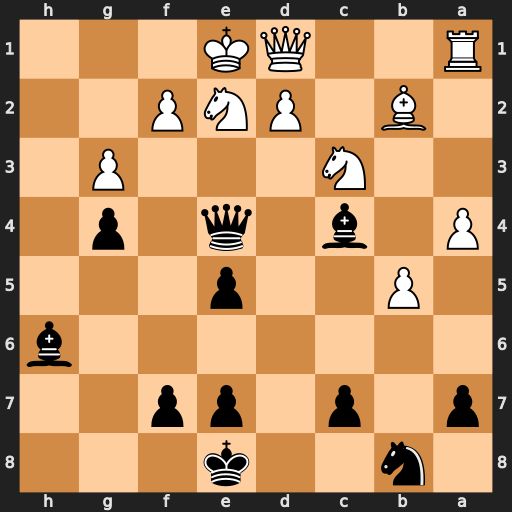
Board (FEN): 1n2k3/p1p1pp2/7b/1P2p3/P1b1q1p1/2N3P1/1B1PNP2/R2QK3
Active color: b
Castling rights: Q
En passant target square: -
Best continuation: Qh1+ Ng1 Qxg1#